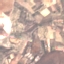
Label: PermanentCrop